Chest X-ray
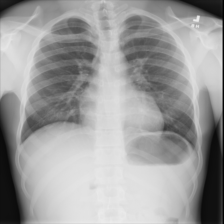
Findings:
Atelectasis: negative
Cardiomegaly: negative
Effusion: negative
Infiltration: negative
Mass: negative
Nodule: negative
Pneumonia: negative
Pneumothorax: negative
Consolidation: negative
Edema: negative
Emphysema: negative
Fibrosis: negative
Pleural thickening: negative
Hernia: negative